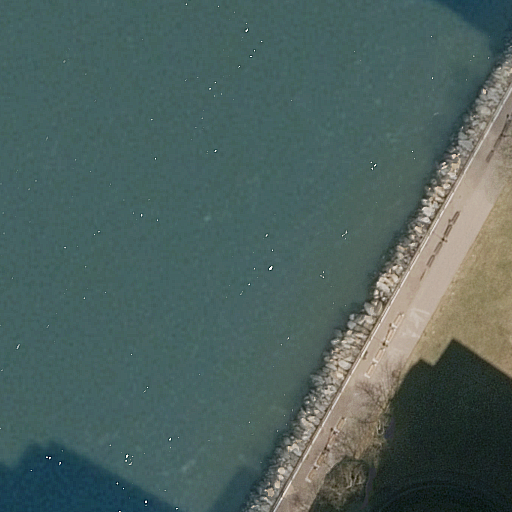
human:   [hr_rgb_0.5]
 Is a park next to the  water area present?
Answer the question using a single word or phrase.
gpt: yes

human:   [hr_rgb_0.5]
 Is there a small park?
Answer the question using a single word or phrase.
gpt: no

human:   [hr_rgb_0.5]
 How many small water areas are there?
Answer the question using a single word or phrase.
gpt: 0

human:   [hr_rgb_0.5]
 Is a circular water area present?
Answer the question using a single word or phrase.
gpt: no

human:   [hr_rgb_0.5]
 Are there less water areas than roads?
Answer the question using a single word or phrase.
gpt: yes

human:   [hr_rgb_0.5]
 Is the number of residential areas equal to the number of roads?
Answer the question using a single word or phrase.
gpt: no

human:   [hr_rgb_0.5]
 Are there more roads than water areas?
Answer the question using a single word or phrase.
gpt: yes

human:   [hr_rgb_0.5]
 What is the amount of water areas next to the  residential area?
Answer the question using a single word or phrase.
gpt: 1

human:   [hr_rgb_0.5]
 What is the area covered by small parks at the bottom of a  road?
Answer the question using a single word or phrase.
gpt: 0m2

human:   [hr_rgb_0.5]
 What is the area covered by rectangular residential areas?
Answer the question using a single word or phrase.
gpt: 0m2

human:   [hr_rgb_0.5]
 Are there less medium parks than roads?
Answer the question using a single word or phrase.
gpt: yes

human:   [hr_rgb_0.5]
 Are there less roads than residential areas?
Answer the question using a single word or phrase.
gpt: no

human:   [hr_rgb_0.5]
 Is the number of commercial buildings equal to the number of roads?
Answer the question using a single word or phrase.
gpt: no

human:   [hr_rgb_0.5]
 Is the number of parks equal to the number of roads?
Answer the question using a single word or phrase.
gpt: no

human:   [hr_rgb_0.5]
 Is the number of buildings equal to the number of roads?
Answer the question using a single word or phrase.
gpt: no

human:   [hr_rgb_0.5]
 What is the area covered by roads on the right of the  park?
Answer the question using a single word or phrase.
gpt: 0m2

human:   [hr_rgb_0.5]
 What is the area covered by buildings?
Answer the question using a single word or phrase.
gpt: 0m2

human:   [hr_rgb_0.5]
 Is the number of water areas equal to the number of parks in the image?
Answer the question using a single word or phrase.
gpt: yes

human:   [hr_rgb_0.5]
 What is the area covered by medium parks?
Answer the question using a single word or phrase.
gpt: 0m2

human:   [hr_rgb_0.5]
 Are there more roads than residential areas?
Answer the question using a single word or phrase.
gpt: yes

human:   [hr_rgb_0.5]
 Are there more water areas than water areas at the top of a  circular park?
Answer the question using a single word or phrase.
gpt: yes

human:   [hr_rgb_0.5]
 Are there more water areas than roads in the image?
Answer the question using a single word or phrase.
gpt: no

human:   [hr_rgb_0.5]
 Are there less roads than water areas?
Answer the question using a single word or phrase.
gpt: no

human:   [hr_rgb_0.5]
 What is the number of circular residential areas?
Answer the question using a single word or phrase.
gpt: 0

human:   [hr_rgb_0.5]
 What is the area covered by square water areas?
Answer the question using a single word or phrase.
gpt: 0m2

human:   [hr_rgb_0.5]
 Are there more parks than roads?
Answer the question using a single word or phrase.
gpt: no

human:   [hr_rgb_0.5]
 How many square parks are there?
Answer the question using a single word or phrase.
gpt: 0

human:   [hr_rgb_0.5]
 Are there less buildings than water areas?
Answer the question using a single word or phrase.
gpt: yes

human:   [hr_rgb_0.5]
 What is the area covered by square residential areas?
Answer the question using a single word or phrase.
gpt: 0m2

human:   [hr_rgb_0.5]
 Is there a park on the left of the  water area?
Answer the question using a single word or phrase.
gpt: no

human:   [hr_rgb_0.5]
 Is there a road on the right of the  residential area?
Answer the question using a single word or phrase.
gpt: no

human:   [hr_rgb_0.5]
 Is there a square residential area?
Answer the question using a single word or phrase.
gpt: no

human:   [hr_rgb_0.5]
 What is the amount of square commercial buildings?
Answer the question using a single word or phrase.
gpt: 0

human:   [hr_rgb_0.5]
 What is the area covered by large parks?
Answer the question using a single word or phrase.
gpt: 1178m2

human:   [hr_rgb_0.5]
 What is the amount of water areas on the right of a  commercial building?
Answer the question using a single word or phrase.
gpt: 0

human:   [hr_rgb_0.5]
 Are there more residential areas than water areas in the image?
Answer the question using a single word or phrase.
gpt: no